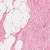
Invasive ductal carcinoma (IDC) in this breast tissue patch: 0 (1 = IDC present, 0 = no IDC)